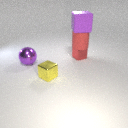
small red metal cube to the right of small yellow metal cube